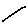
Label: line